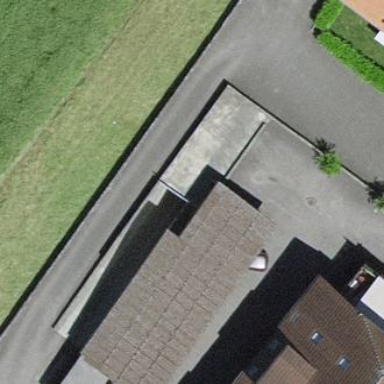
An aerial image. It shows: View of roof of building.